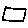
Label: square